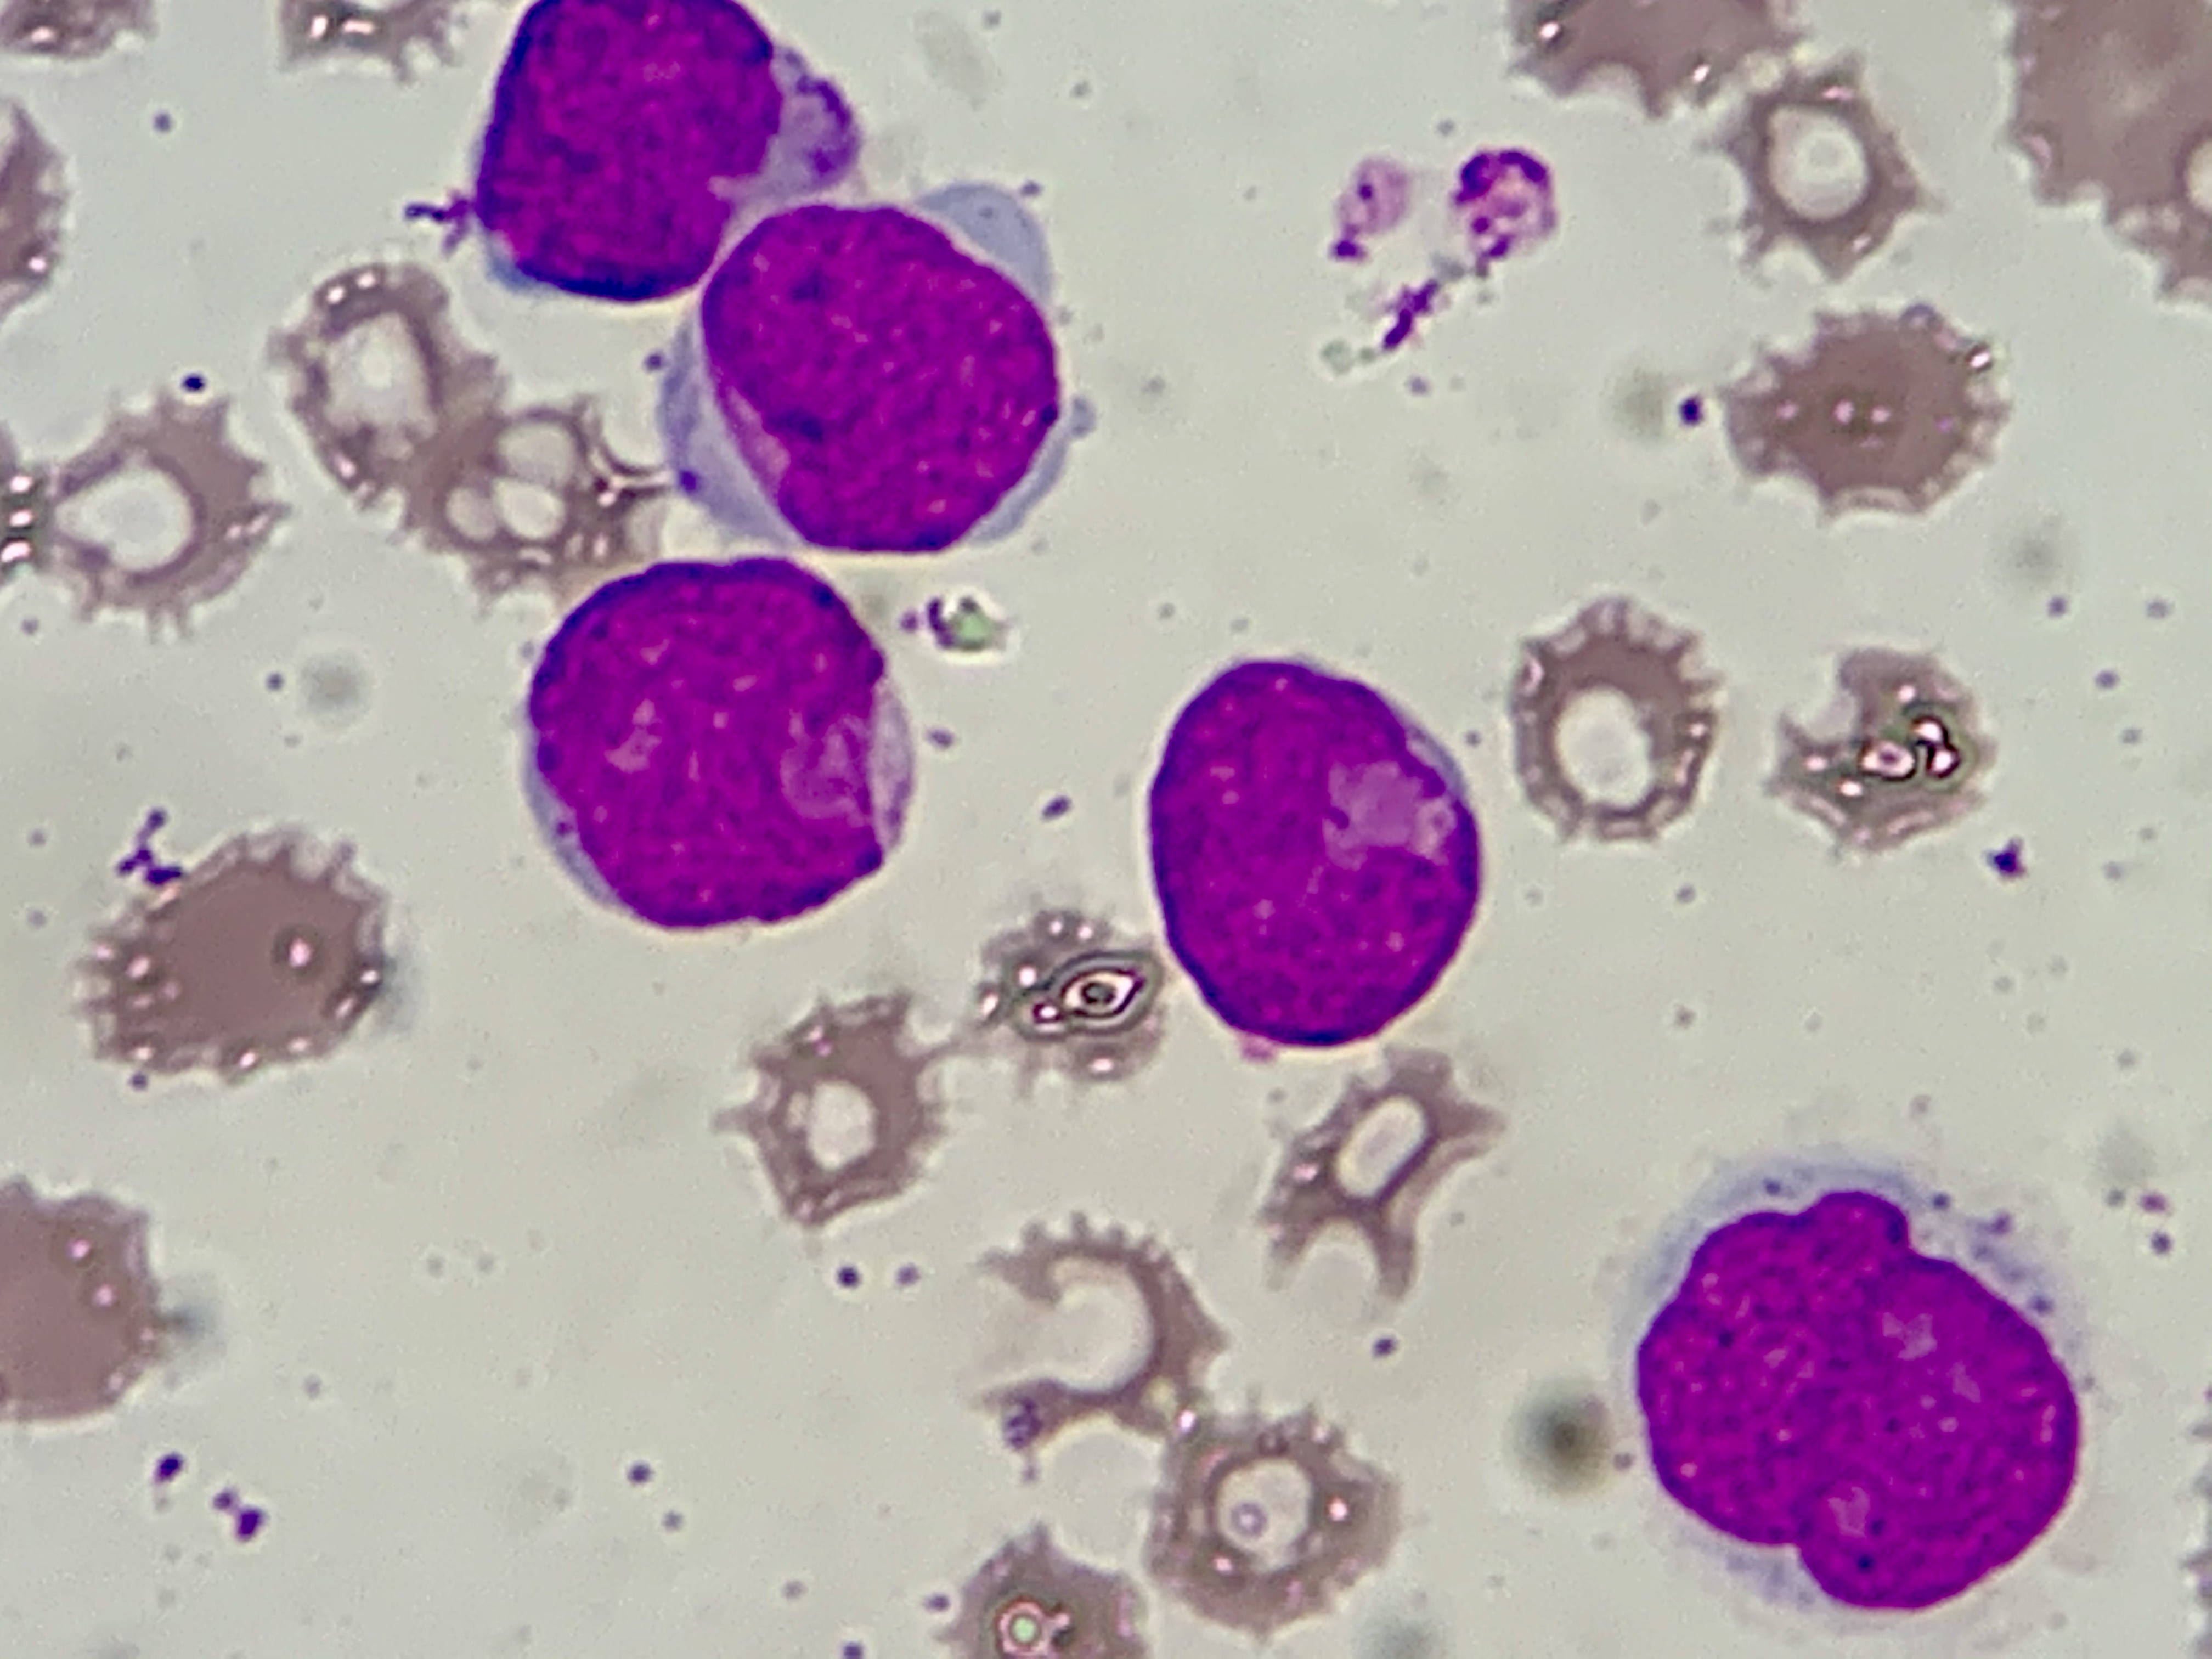
Cell type: BLAST CELLS